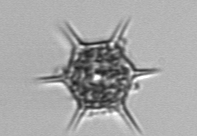
Label: Dictyocha